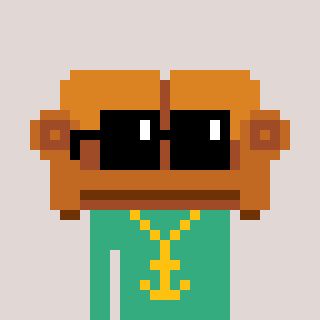
a pixel art character with square black sunglasses, a couch-shaped head and a teal-colored body on a warm background